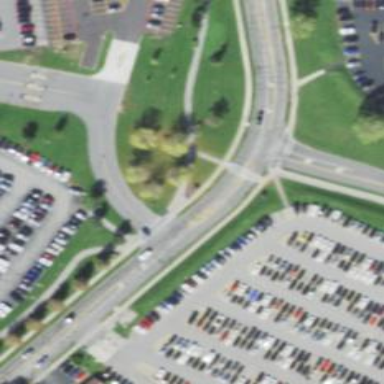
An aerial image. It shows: Footway crossing.